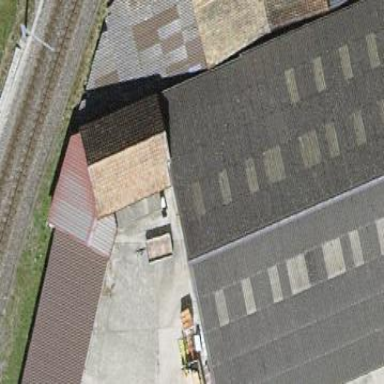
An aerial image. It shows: Industrial building.